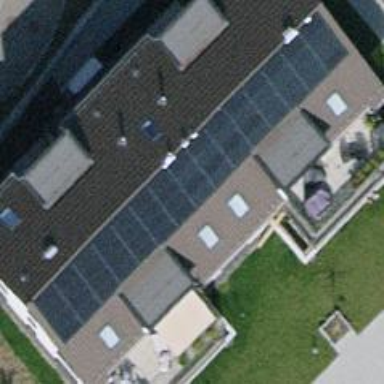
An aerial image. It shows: Small solar photovoltaic panel generator installed on roof.